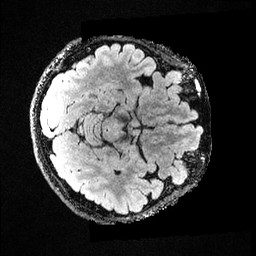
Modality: FLAIR
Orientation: axial
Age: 45
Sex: female
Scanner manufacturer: ge
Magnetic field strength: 3 T
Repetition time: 4.802 s
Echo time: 0.1171 s